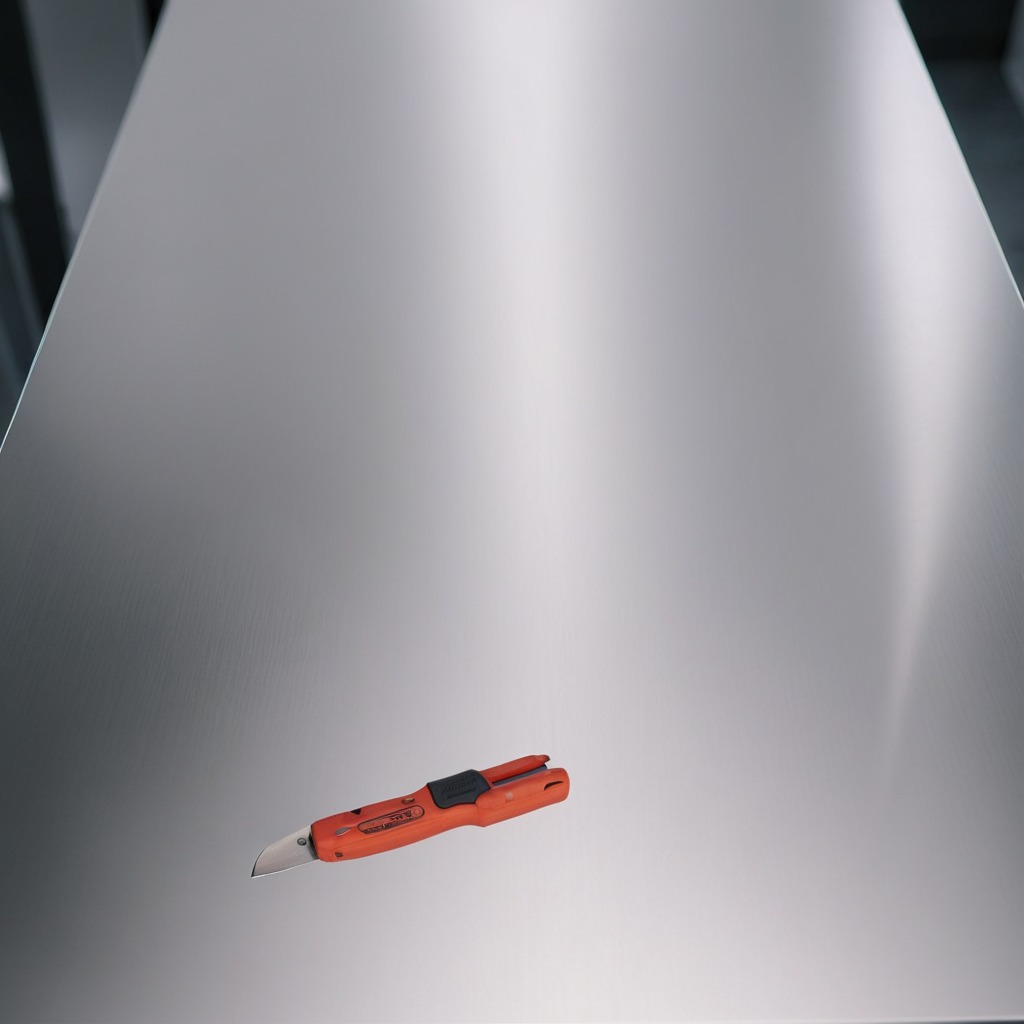
A utility knife is lying on the stainless steel table in a high-end prototyping lab.